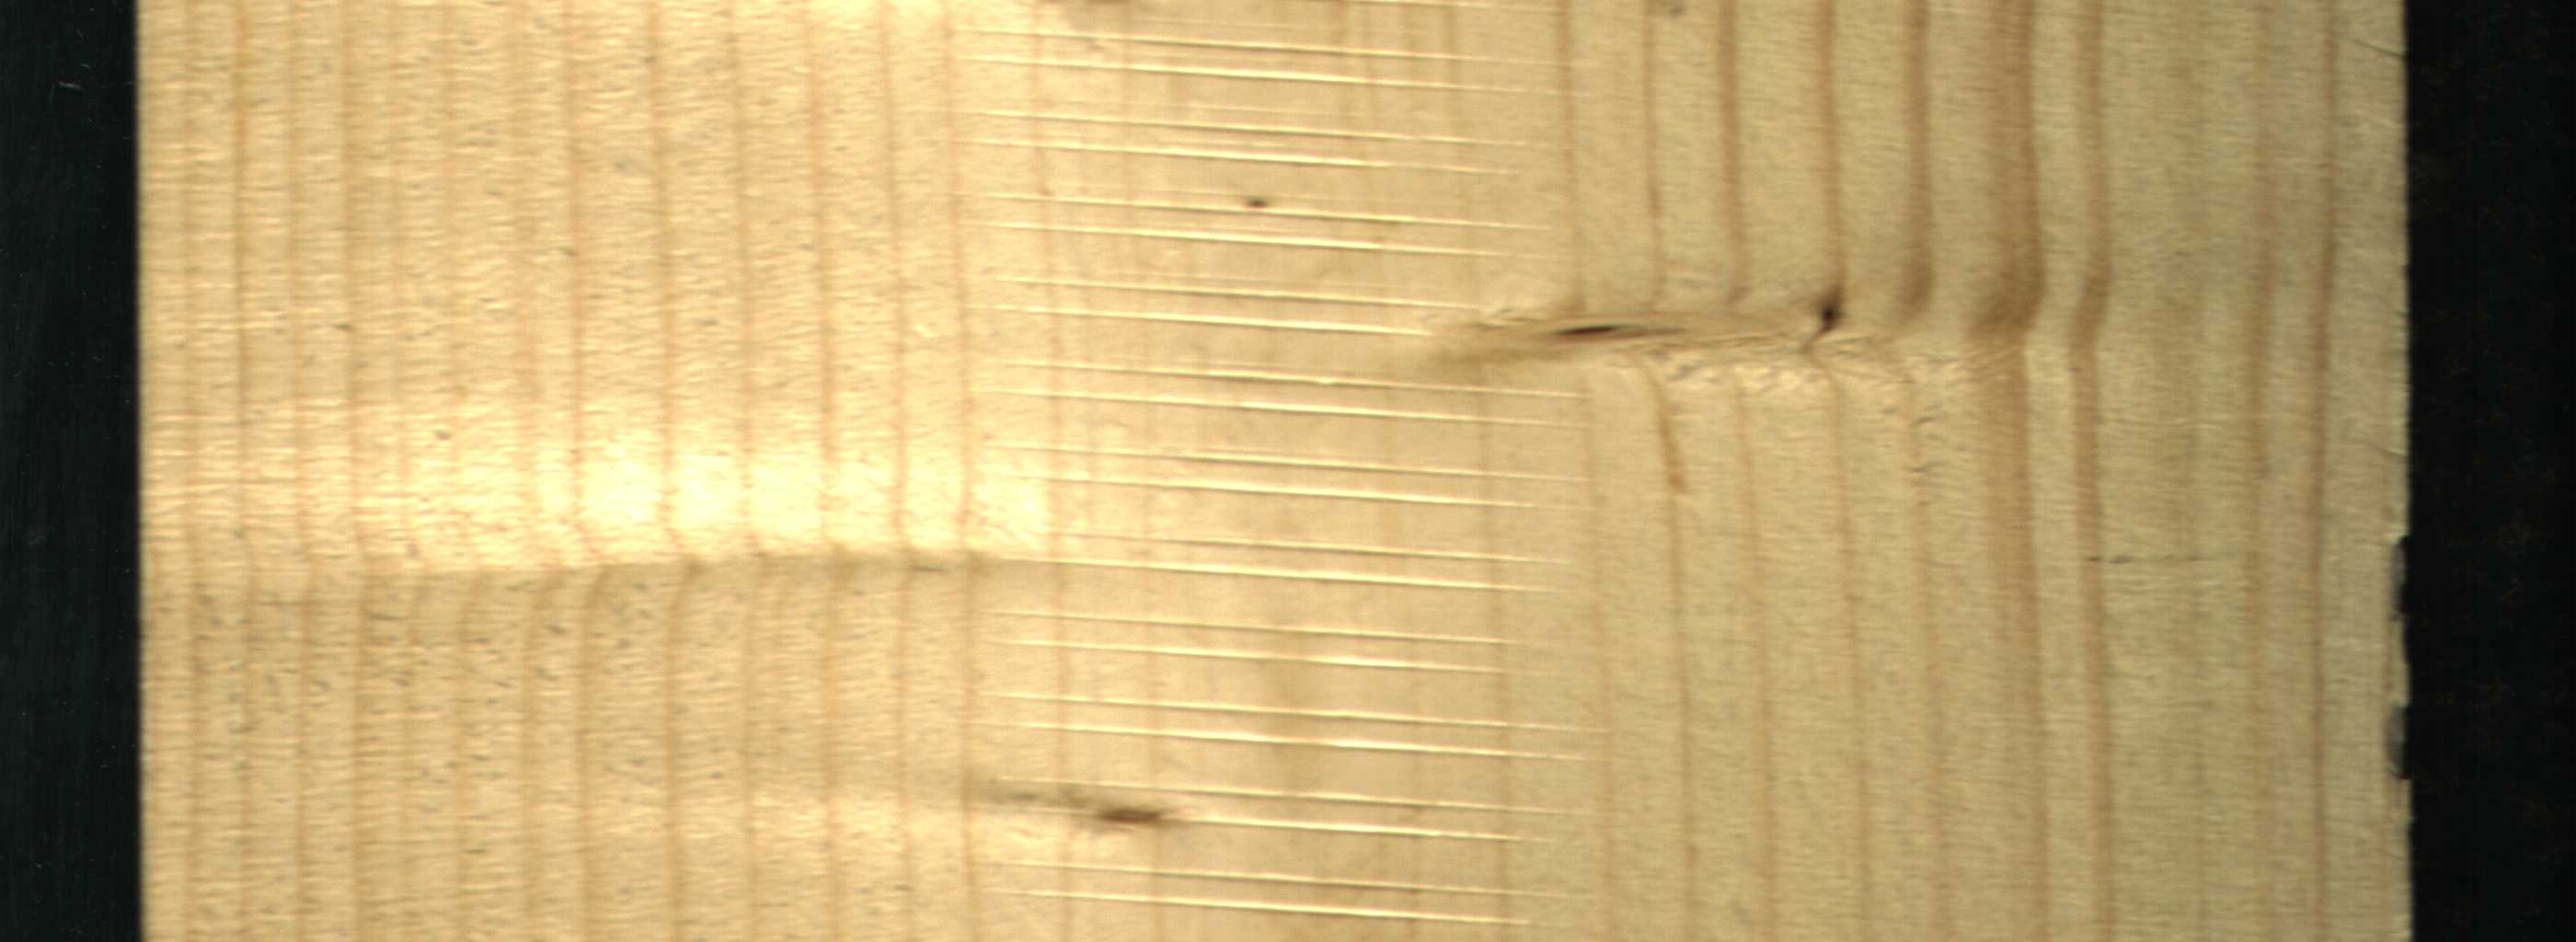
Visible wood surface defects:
resin
Live_Knot
Live_Knot